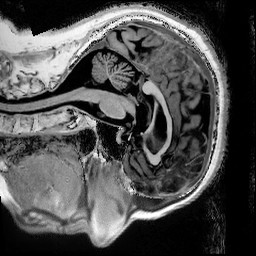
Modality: T1w
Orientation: sagittal
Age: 73
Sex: male
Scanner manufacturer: siemens
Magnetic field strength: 3 T
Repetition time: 5 s
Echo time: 0.00298 s